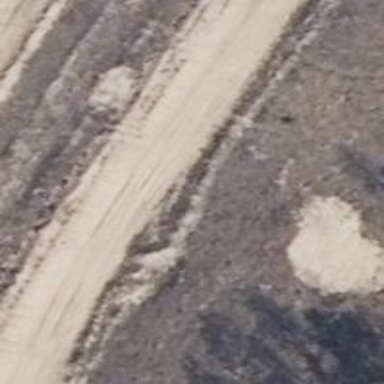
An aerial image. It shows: Track with sand surface of grade3 quality.